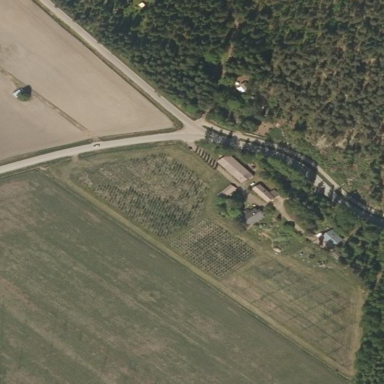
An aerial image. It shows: Farmyard area.